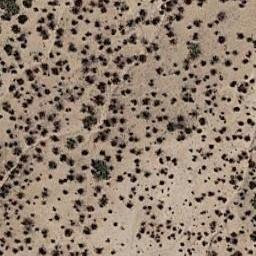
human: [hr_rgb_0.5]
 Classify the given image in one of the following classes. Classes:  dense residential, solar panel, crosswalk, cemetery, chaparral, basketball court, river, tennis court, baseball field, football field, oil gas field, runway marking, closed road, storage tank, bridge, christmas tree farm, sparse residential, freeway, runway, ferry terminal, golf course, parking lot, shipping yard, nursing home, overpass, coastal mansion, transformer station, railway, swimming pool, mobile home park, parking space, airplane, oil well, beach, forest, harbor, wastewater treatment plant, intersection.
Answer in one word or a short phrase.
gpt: chaparral